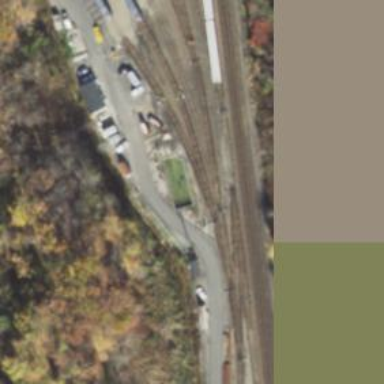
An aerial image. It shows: Electrified railway yard with rails.